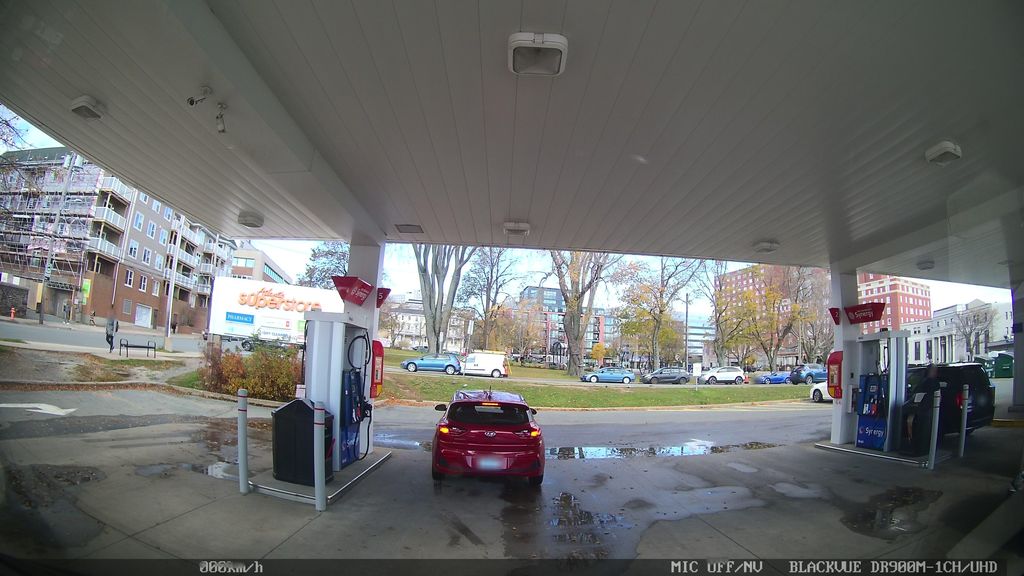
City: halifax